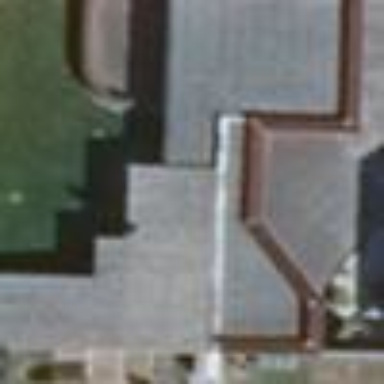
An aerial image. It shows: Flat roof building with grey roof.